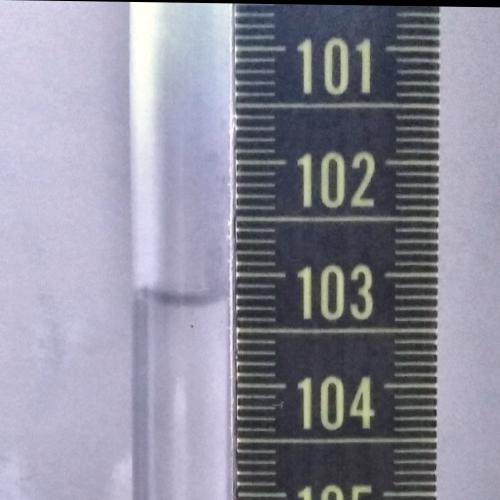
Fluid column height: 103.2 cm